Question: I am trying to find a point (P2) in a closed area that has the minimum distance to a point (P1). The area is built of homogenous pixels, it is not shaped perfectly and it is not necessarily convex. This is basically a problem of reaching an area from the shortest path.
The whole space is a stored in the form of a bitmap in the memory. What is the best method to find P2? Should I go with random search (optimization) methods? Optimization methods do not give the exact minimum but they are faster than brute forcing every pixel of the area. I need to perform thousands of these decisions in a few seconds.
The MinX,MinY,MaxX,MaxY of the area is available.

Thanks.
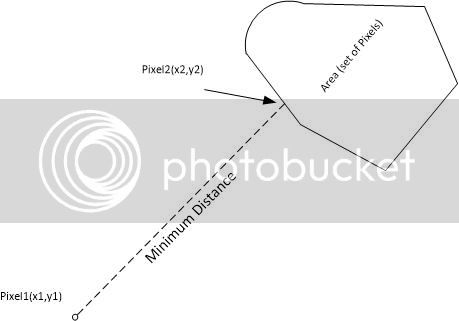
Answer: Here is my code, it's a discrete version using discrete coordinates:
Hint: the method I used to find the circumference of the Area is simple, it's like how do you know the beach from the land ? answer: the beach is covered by Sea from one side, so in my graph matrix, NULL reference is Sea, Points are Land!
Class Point:
'''
class Point
{
public int x;
public int y;
public Point (int X, int Y)
{
this.x = X;
this.y = Y;
}
}
'''
Class Area:
'''
class Area
{
public ArrayList<Point> points;
public Area ()
{
p = new ArrayList<Point>();
}
}
'''
Discrete Distance Utility Class:
'''
class DiscreteDistance
{
public static int distance (Point a, Point b)
{
return Math.sqrt(Math.pow(b.x - a.x,2), Math.pow(b.y - a.y,2))
}
public static int distance (Point a, Area area)
{
ArrayList<Point> cir = circumference(area);
int d = null;
for (Point b : cir)
{
if (d == null || distance(a,b) < d)
{
d = distance(a,b);
}
}
return d;
}
ArrayList<Point> circumference (Area area)
{
int minX = 0;
int minY = 0;
int maxX = 0;
int maxY = 0;
for (Point p : area.points)
{
if (p.x < minX) minX = p.x;
if (p.x > maxX) maxX = p.x;
if (p.y < minY) minY = p.y;
if (p.y > maxY) maxY = p.y;
}
int w = maxX - minX +1;
int h = maxY - minY +1;
Point[][] graph = new Point[w][h];
for (Point p : area.points)
{
graph[p.x - minX][p.y - minY] = p;
}
ArrayList<Point> cir = new ArrayList<Point>();
for (int i=0; i<w; i++)
{
for (int j=0; j<h; j++)
{
if ((i > 0 && graph[i-1][j] == null)
|| (i < (w-1) && graph[i+1][j] == null)
|| (j > 0 && graph[i][j-1] == null)
|| (i < (h-1) && graph[i][j+1] == null))
{
cir.add(graph[i][j]);
}
}
}
return cir;
}
}
'''